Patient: sex M, age 60
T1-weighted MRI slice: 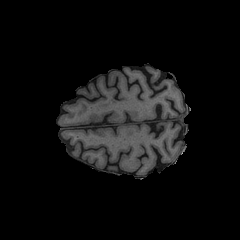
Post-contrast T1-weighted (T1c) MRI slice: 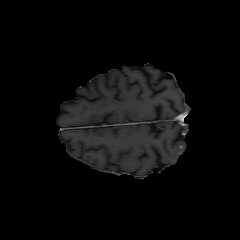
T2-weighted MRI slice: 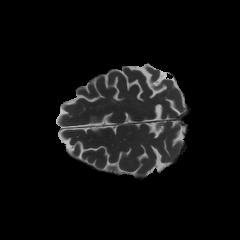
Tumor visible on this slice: no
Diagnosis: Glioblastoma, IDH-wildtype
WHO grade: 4